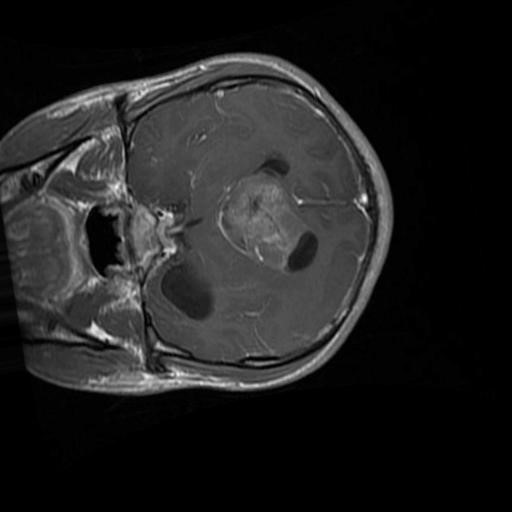
Label: brain_glioma